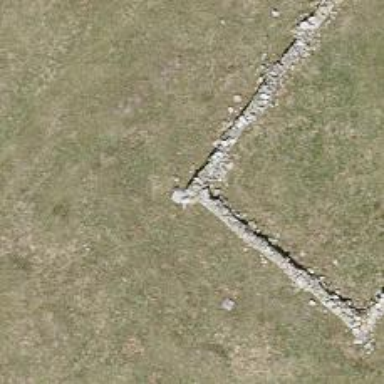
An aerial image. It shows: Dry stone wall barrier.